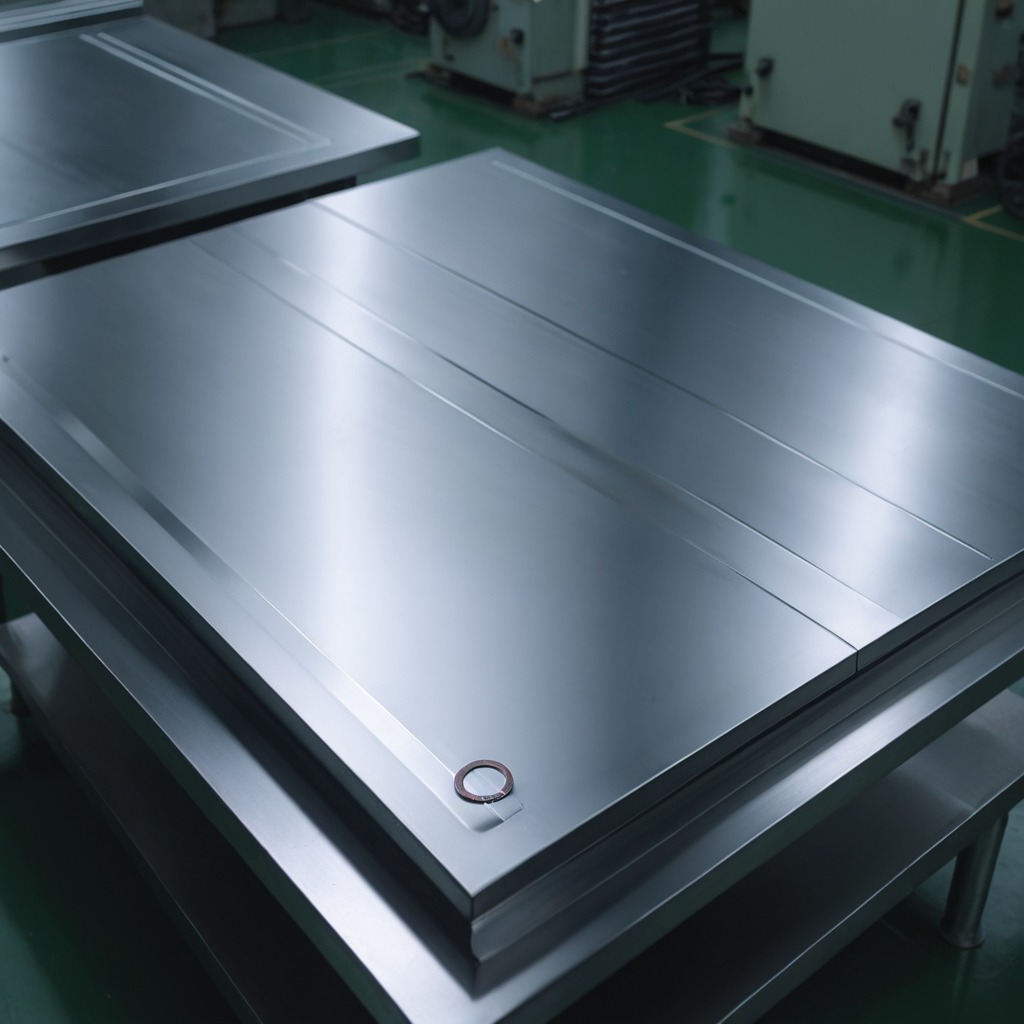
A flat metal washer is lying on the metal table in a machine shop under fluorescent lights.